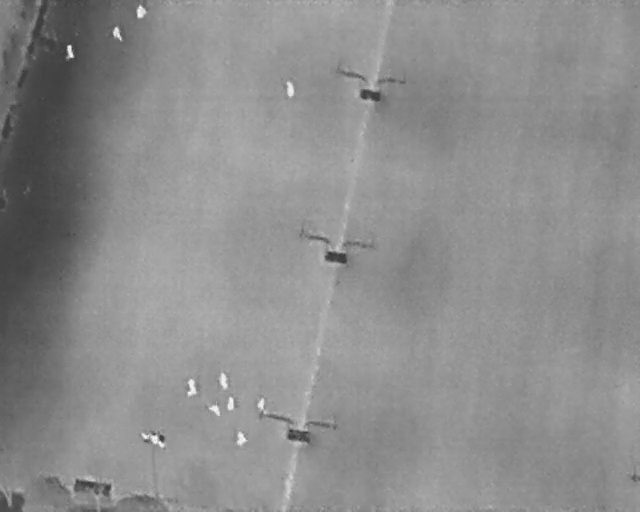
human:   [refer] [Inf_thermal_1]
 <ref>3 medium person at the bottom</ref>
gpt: <box>[[33, 73, 36, 75, 2], [32, 78, 34, 81, 2], [36, 84, 39, 86, 2]]</box>

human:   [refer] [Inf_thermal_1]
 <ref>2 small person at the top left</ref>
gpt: <box>[[9, 9, 12, 10, 2], [17, 5, 19, 7, 2]]</box>

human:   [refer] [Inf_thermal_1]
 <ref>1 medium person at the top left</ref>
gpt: <box>[[20, 1, 23, 3, 2]]</box>

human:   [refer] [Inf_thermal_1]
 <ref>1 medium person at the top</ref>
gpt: <box>[[43, 16, 46, 18, 2]]</box>

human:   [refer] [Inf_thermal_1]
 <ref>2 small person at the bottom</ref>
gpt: <box>[[34, 78, 37, 79, 2], [39, 78, 41, 79, 2]]</box>